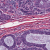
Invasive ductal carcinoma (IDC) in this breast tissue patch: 1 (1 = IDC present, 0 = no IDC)